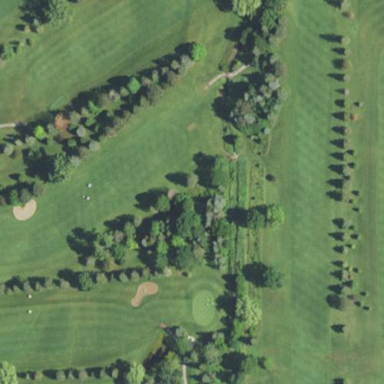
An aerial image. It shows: Golf fairway surrounded by grass.